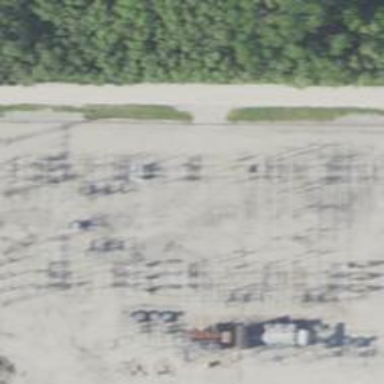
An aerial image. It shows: Switch used for power control.